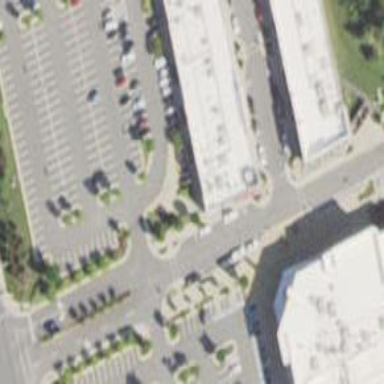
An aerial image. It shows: Commercial building with flat roof.